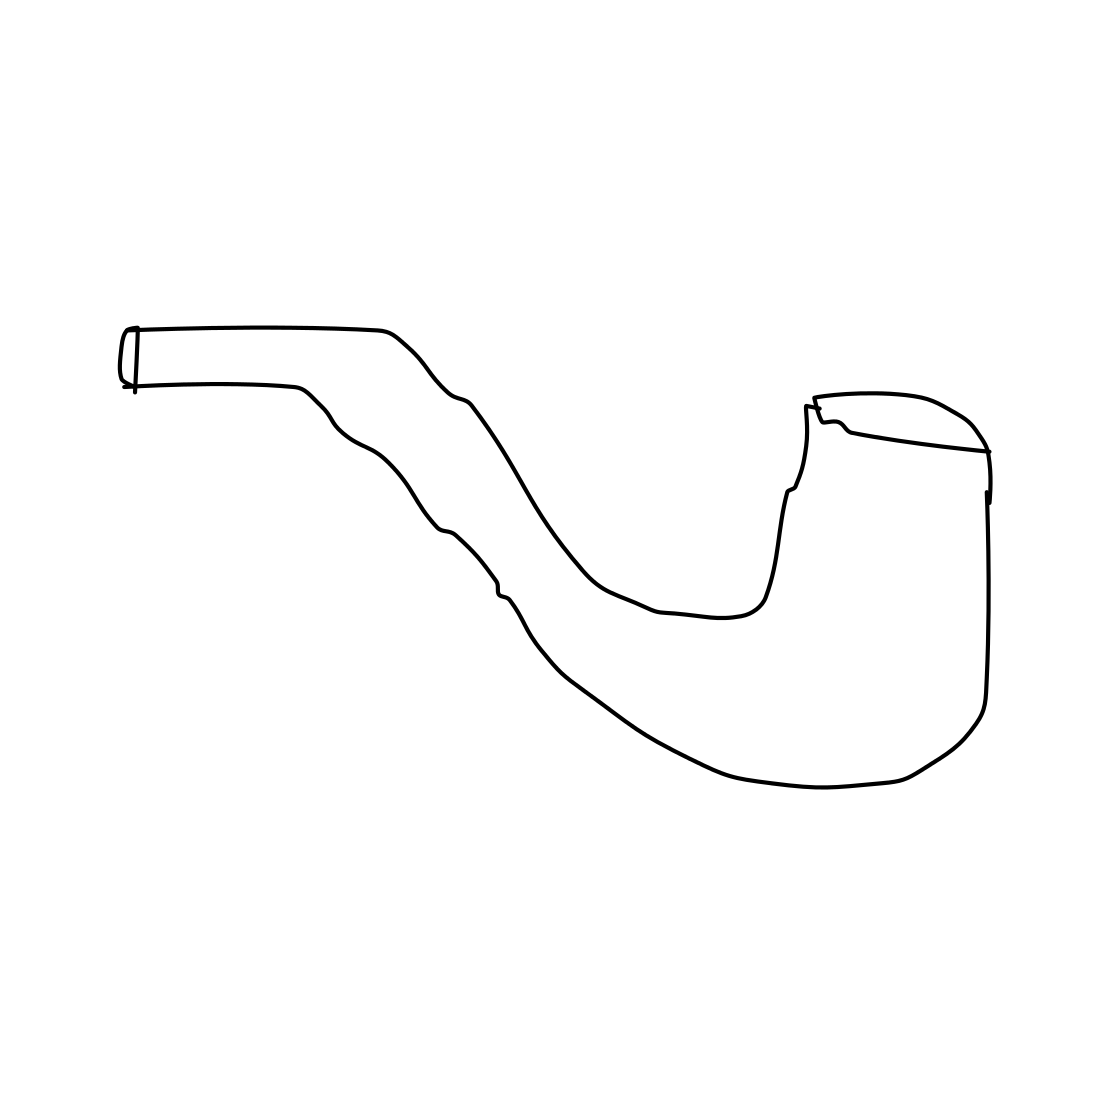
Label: pipe (for smoking)